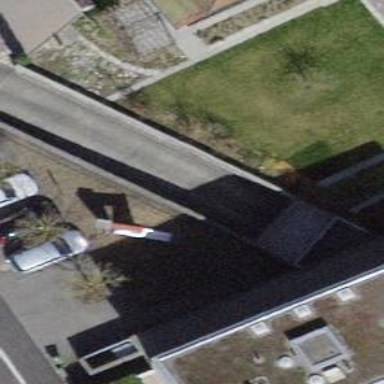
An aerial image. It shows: Parking entrance.